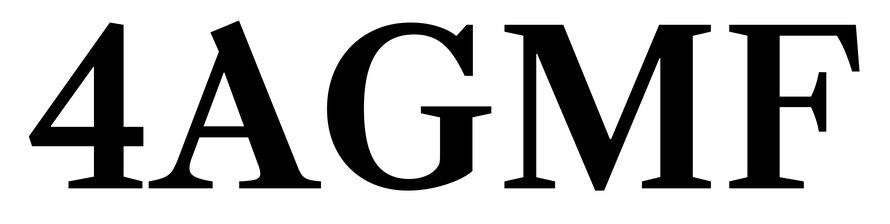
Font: LibreCaslonText_SemiBold